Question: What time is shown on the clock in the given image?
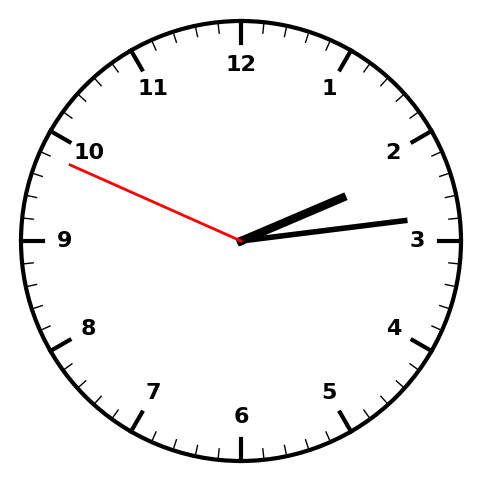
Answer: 02:13:49